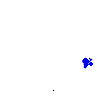
Particle: proton